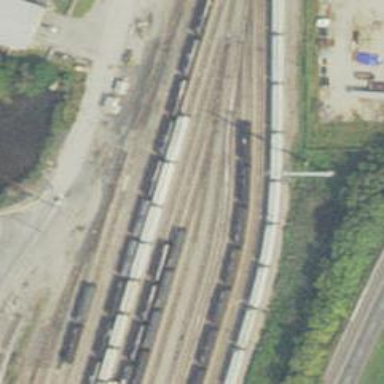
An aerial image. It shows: Railway yard in service.